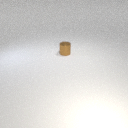
small brown metal cylinder